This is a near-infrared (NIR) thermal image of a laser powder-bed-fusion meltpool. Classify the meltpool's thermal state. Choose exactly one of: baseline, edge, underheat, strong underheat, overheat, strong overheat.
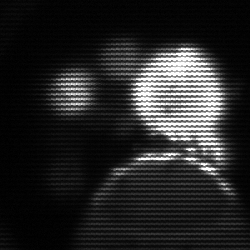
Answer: baseline